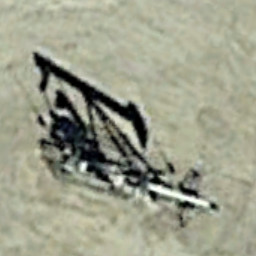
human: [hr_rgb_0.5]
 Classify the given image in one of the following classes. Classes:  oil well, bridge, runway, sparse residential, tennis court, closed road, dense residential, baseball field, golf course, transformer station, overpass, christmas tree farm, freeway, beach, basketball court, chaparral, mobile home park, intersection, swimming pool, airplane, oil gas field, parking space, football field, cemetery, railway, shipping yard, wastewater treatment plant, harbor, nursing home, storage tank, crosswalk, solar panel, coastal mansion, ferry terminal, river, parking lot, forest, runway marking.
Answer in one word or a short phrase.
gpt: oil well